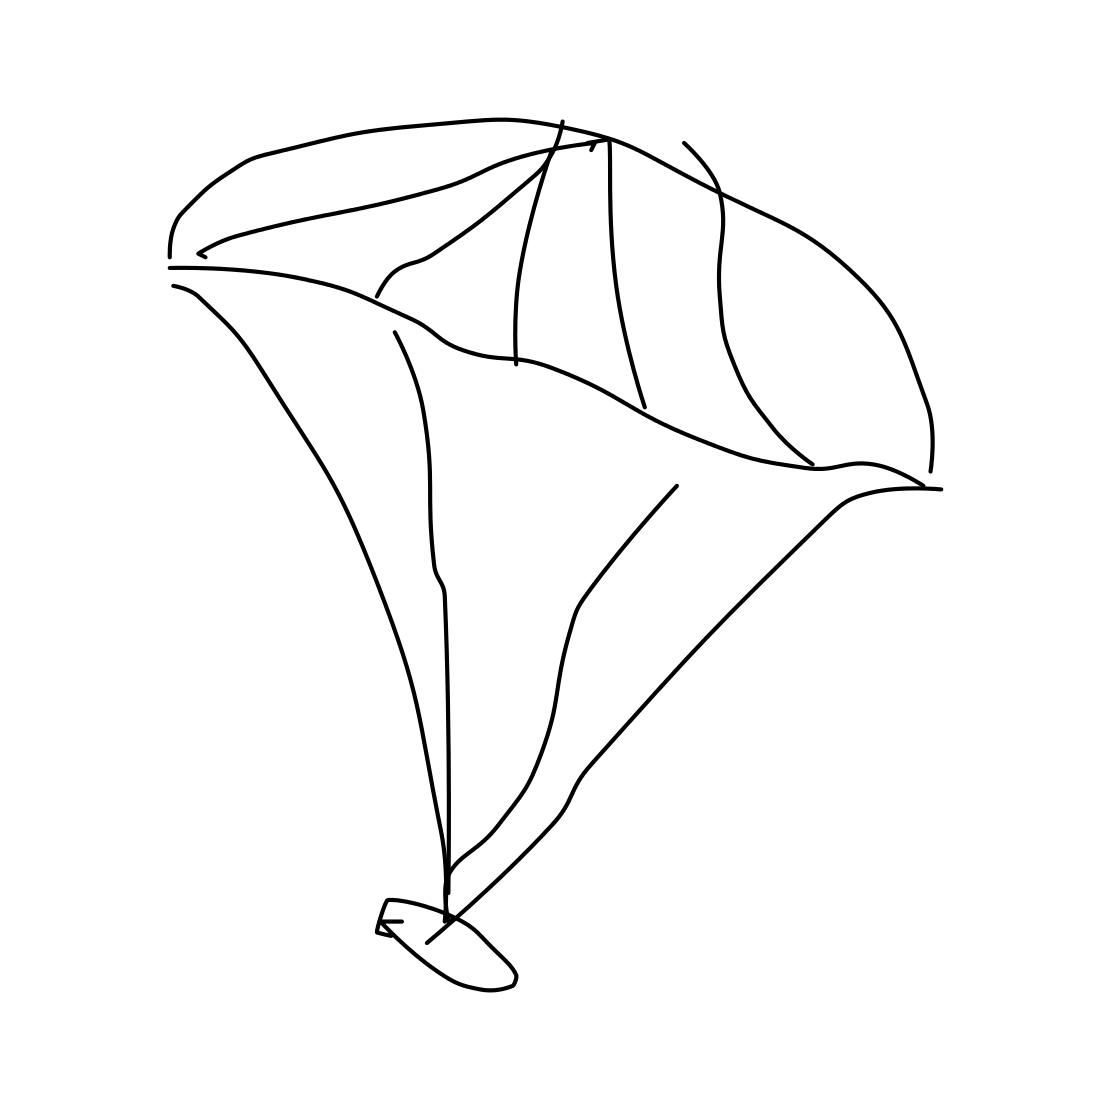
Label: parachute